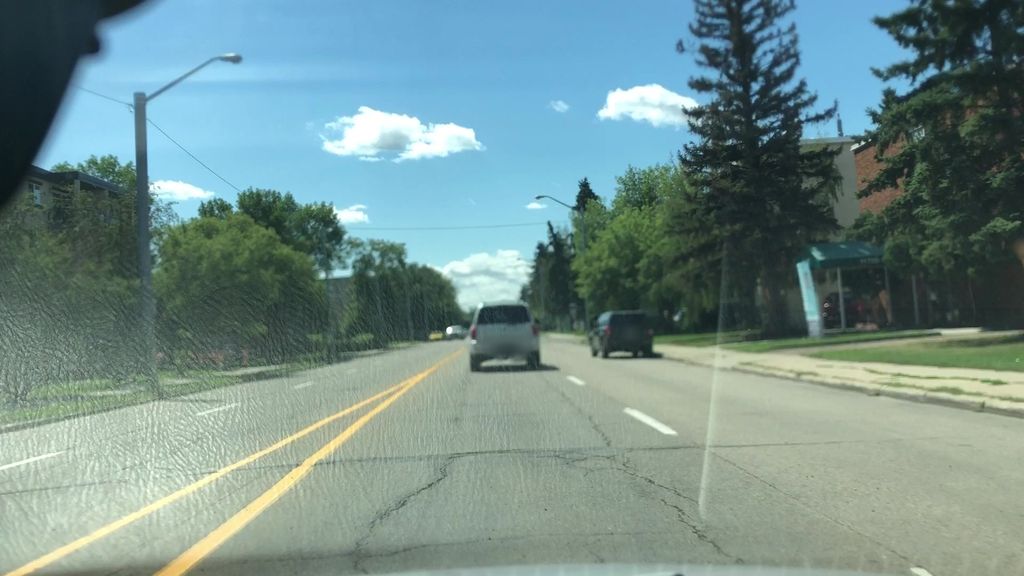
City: edmonton